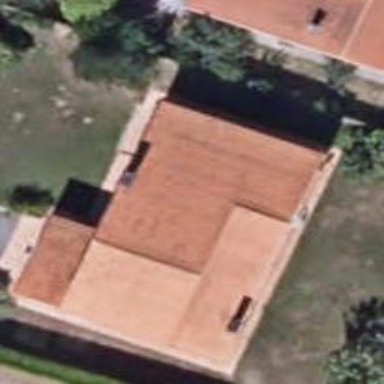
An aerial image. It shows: Simple and straightforward house.